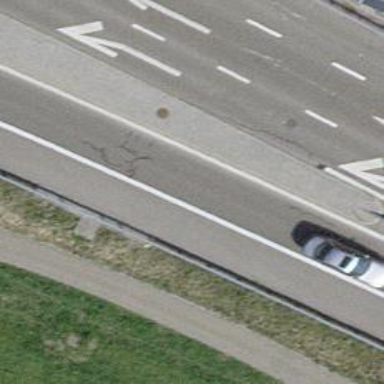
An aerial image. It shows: Asphalt motorway categorized as trunk road.